Question: I create a user control group sub-class. There are two radiobuttons. I need to create event handlers for them. I have two directions to go. One is to create event handlers in the sub class and let the event handler to change a constant in the subclass. I will use a function to check the sub class constant in the upper class. The other one is to create event handlers in the upper class for the sub-class radio buttons. The following is my code for method 1. please help
'''
using namespace System;
using namespace System::ComponentModel;
using namespace System::Collections;
using namespace System::Windows::Forms;
using namespace System::Data;
using namespace System::Drawing;
using namespace System::Collections;
using namespace System::Collections::Generic;
#include <stdio.h>
#include <stdlib.h>
#using <mscorlib.dll>
public ref class temp_groupbox: public GroupBox
{
public: temp_groupbox(int a, int b, String ^groupboxname){
// Create and initialize a GroupBox and two RadioButton controls.
//GroupBox^ groupBox1 = gcnew GroupBox;
RadioButton^ radioButton1 = gcnew RadioButton;
RadioButton^ radioButton2 = gcnew RadioButton;
// Add the RadioButtons to the GroupBox.
this->Controls->Add( radioButton1 );
this->Controls->Add( radioButton2 );
this->Location = System::Drawing::Point(a, b);
this->Size = System::Drawing::Size(500, 100);
this->TabIndex = 0;
this->TabStop = false;
radioButton1->Name = L"radioButton1";
radioButton2->Name = L"radioButton2";
radioButton1->Size = System::Drawing::Size(85, 17);
radioButton2->Size = System::Drawing::Size(85, 17);
radioButton1->Location = System::Drawing::Point(30, 40);
radioButton2->Location = System::Drawing::Point(30, 90);
radioButton1->TabIndex = 0;
radioButton1->TabStop = true;
radioButton2->TabIndex = 1;
radioButton2->TabStop = true;
radioButton1->UseVisualStyleBackColor = true;
radioButton1->CheckedChanged += gcnew System::EventHandler(this, radioButton1_CheckedChanged);
radioButton2->UseVisualStyleBackColor = true;
radioButton2->CheckedChanged += gcnew System::EventHandler(this, radioButton2_CheckedChanged);
this->SuspendLayout();
this->ResumeLayout(false);
this->PerformLayout();
}
public: RadioButton^ radioButton1;
public: RadioButton^ radioButton2;
public: int anss;
void radioButton1_CheckedChanged(Object^ sender, EventArgs^ e)
{
anss = 1;
}
void radioButton2_CheckedChanged(Object^ sender, EventArgs^ e)
{
anss = 2;
}
};// end ref class
'''

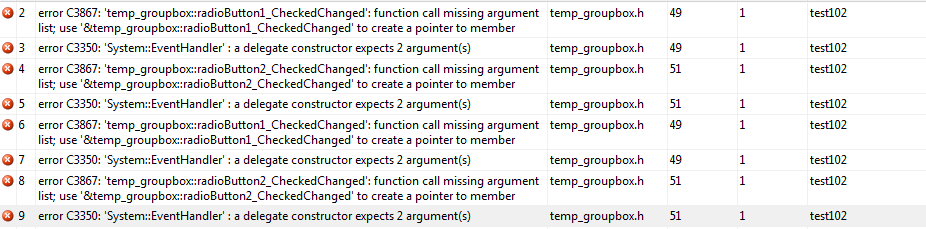
Answer: Do you have methods 'radioButton1_CheckedChanged' and 'radioButton2_CheckedChanged' defined?
'''
void radioButton1_CheckedChanged(Object^ sender, EventArgs^ e)
{
}
void radioButton2_CheckedChanged(Object^ sender, EventArgs^ e)
{
}
'''
If these methods already exist, please list the error message you're getting. It's hard to figure out how to fix something if we don't know what's wrong.
---
You need to specify the full class name of the method you're creating a delegate for, and use the '&' to take the address of it.
'''
gcnew System::EventHandler(this, &temp_groupbox::radioButton1_CheckedChanged)
'''